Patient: sex F, age 61
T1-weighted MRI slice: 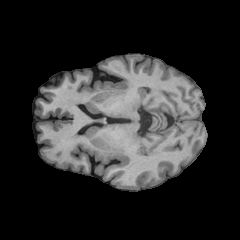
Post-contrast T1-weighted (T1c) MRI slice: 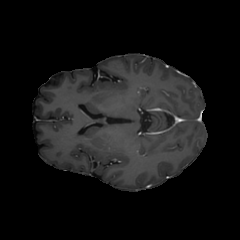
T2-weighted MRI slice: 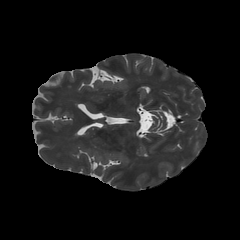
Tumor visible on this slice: no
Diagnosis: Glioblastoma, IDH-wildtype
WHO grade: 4